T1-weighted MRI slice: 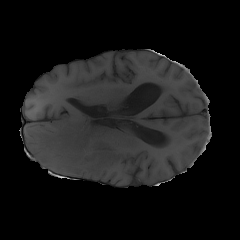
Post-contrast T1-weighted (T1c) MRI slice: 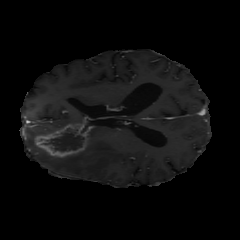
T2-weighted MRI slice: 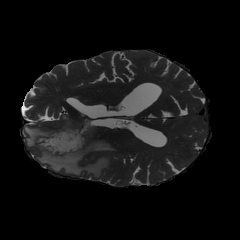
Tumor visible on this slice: yes